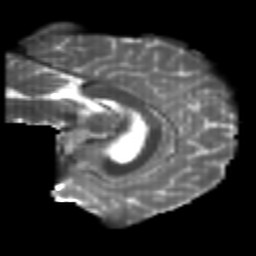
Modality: T2w
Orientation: sagittal
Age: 24
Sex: male
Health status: healthy
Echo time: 0.074 s